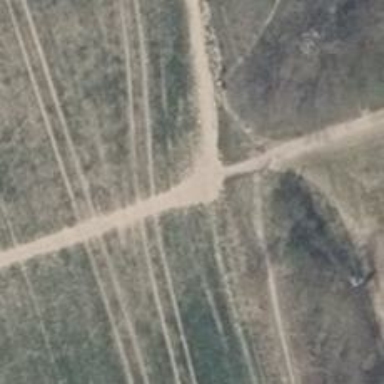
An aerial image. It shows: Excellent visible ground path.